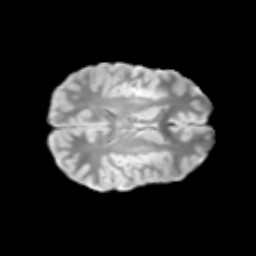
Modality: T2w
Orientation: axial
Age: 13
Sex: male
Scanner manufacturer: siemens
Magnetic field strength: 3 T
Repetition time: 3.8 s
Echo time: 0.07 s